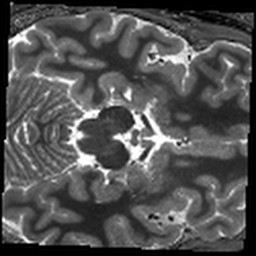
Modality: T1map
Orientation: axial
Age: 23
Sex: female